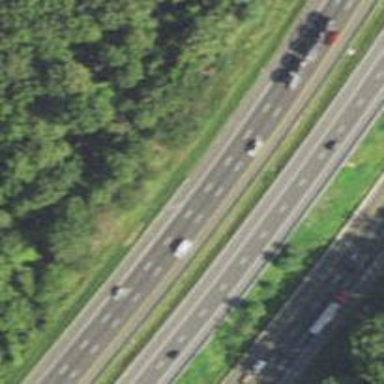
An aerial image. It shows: View of motorway.